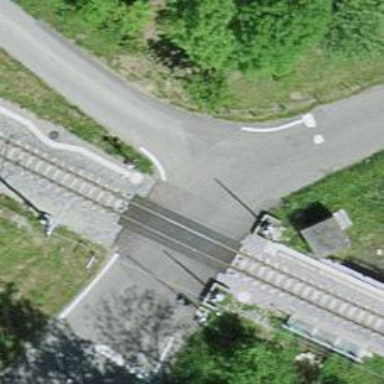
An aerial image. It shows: Railway level crossing.